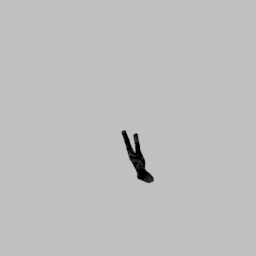
Label: people